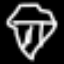
Label: diamond